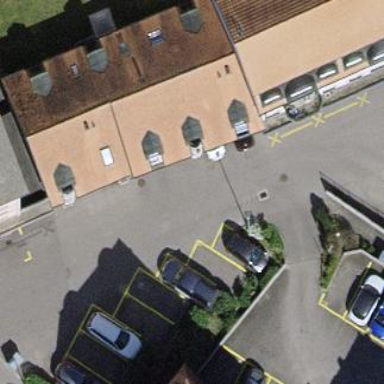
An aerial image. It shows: Gabled roof apartments building.